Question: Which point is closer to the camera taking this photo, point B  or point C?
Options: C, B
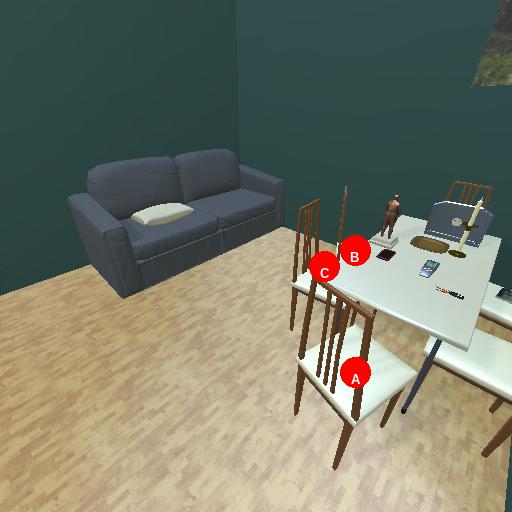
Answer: C